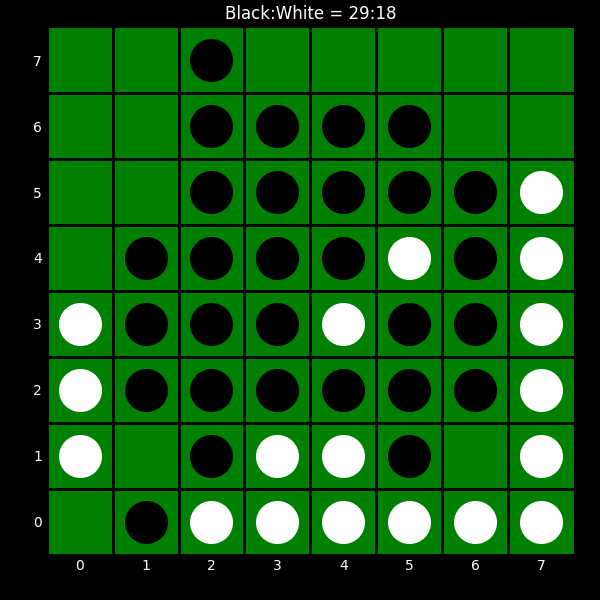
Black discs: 29
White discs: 18